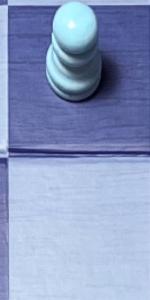
Label: Empty